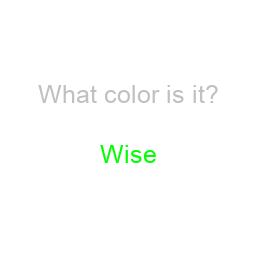
Color: lime
Background color: white
Question text color: silver